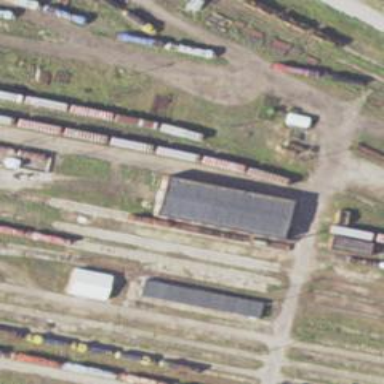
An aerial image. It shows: Rail spur service.